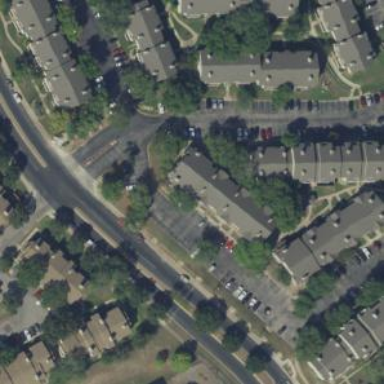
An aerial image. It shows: Image showing building with apartments.